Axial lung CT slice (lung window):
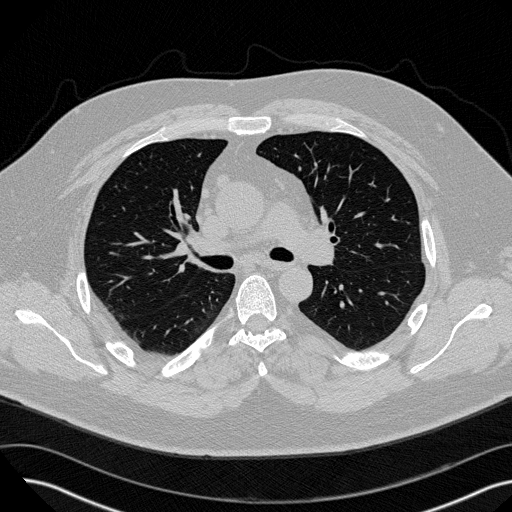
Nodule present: no